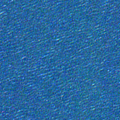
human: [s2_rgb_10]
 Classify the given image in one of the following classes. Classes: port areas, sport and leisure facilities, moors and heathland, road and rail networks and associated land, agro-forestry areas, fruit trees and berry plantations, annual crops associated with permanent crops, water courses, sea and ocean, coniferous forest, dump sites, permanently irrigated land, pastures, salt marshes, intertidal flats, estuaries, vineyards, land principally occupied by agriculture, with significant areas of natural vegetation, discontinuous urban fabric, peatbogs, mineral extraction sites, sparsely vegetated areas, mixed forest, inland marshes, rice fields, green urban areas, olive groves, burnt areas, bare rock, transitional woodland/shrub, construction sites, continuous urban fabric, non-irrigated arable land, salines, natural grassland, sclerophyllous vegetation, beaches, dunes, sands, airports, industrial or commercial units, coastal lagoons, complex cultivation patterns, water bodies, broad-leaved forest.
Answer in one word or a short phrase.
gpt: sea and ocean